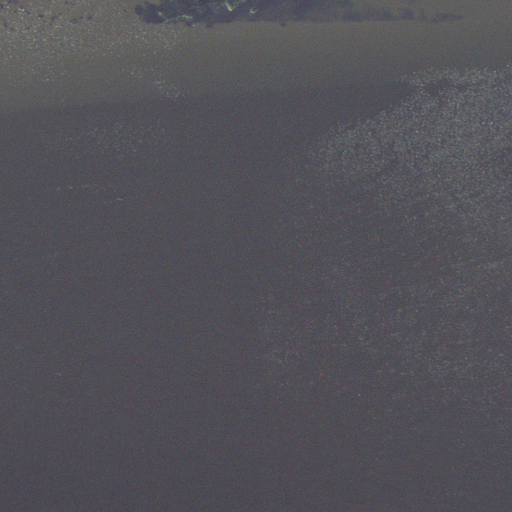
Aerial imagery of island in Wisconsin named Island Number Two Hundred Nine containing only open water